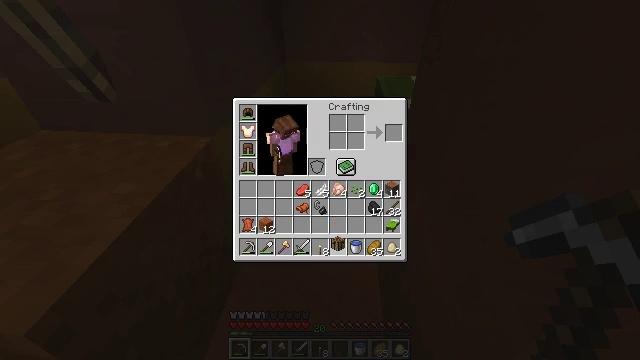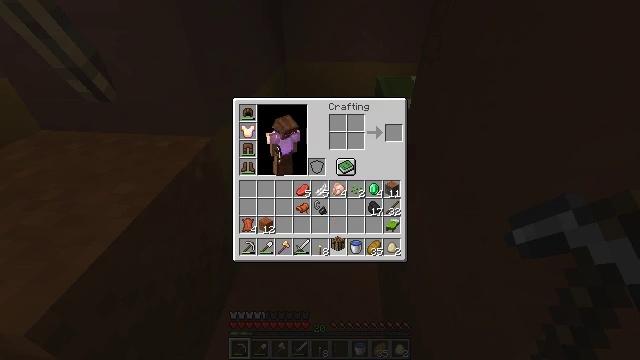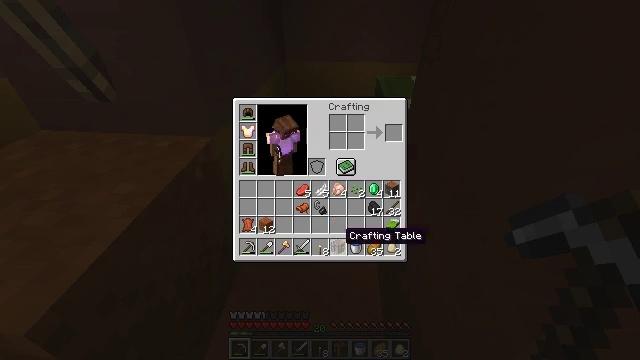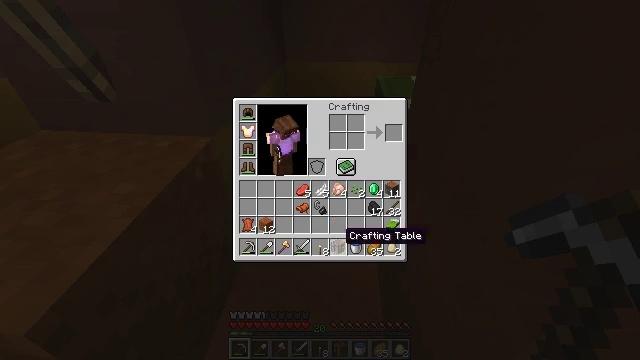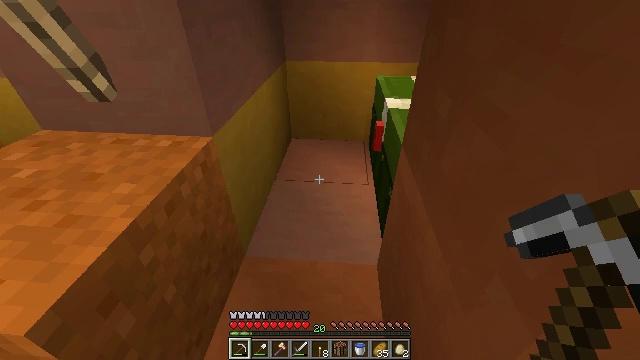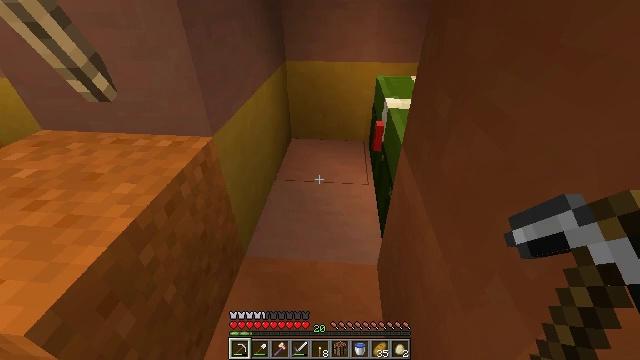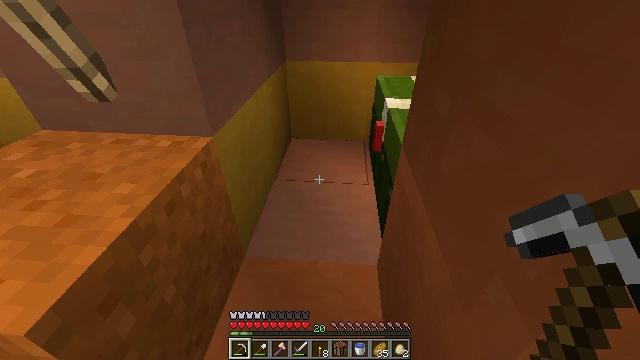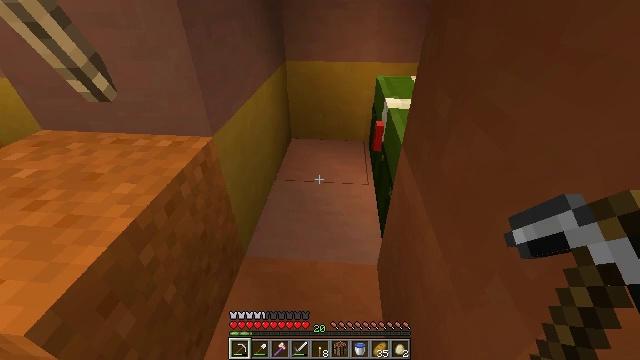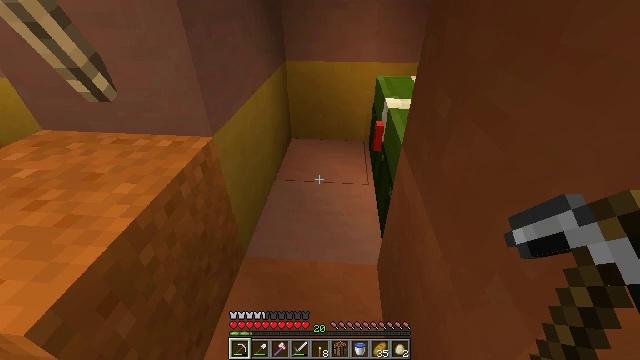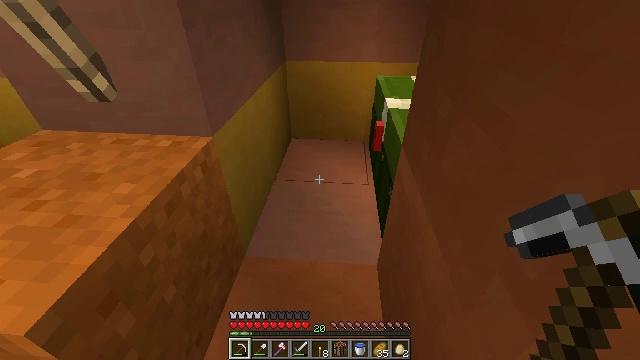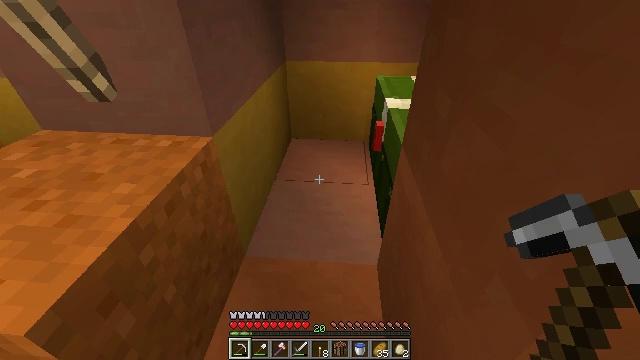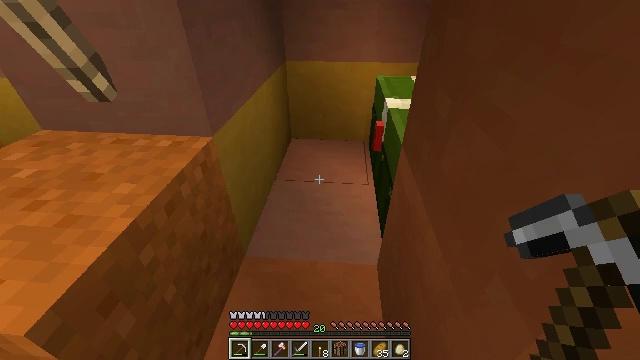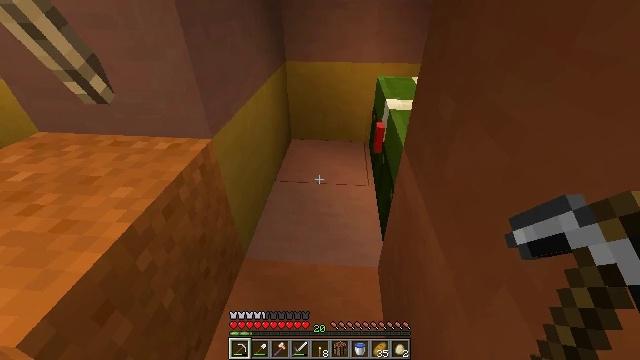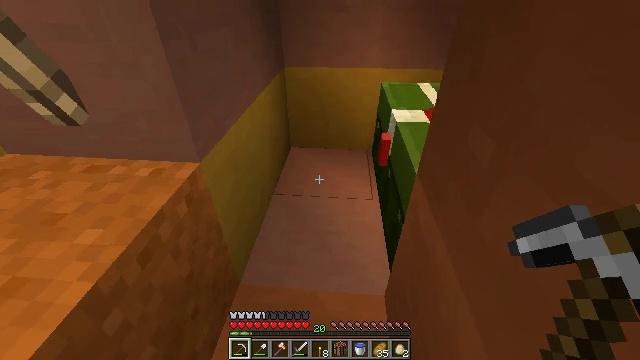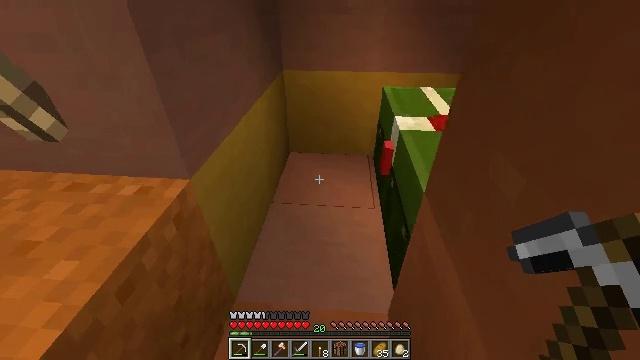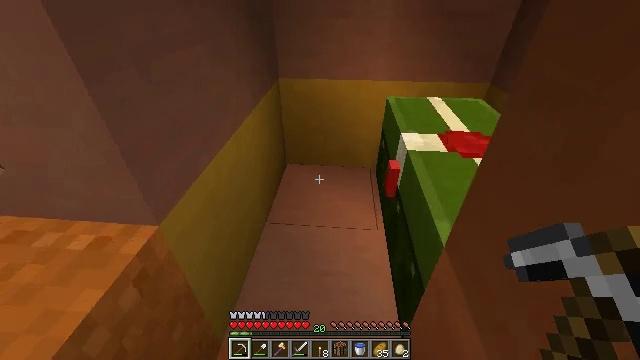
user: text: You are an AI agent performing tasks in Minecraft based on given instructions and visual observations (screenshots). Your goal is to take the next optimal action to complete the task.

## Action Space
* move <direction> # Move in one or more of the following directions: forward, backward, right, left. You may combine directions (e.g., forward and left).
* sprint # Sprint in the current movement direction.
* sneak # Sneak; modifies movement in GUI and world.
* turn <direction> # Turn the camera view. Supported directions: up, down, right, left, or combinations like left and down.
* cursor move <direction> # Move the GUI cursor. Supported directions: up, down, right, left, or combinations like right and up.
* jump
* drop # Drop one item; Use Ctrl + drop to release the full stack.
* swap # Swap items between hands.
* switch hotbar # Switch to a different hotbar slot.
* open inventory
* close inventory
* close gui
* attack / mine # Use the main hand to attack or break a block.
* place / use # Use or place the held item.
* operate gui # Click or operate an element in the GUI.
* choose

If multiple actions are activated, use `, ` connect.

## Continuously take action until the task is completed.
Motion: motion action
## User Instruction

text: Mine the terracotta block.
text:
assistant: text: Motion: operate gui
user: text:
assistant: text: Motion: no_op
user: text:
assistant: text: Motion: no_op
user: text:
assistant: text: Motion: no_op
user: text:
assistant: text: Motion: no_op
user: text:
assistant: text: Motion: no_op
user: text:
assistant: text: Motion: no_op
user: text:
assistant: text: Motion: no_op
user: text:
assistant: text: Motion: no_op
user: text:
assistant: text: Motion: no_op
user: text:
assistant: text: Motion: no_op
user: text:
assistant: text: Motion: move forward
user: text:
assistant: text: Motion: move forward
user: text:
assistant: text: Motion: move forward
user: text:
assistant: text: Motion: move forward
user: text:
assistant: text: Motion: move forward
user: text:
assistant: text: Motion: move forward
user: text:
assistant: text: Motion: no_op
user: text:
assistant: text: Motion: turn right
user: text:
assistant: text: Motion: turn right
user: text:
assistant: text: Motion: switch to hotbar 5
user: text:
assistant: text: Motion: switch to hotbar 5
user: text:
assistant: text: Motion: switch to hotbar 5
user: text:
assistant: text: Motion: no_op
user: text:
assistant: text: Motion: no_op
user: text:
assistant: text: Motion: switch to hotbar 6
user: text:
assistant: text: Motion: switch to hotbar 6
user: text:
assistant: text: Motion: switch to hotbar 6
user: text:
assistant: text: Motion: turn left, switch to hotbar 6
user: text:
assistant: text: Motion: turn left